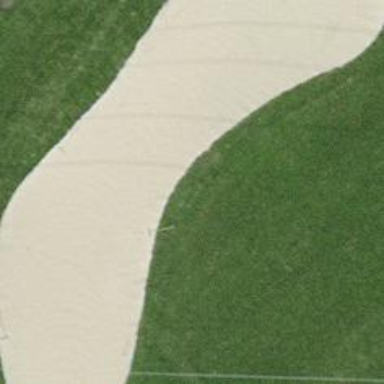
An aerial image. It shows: Sand bunker on golf course.